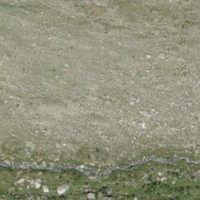
EUNIS habitat code: 31
Species observed at this site:
Orthilia secunda